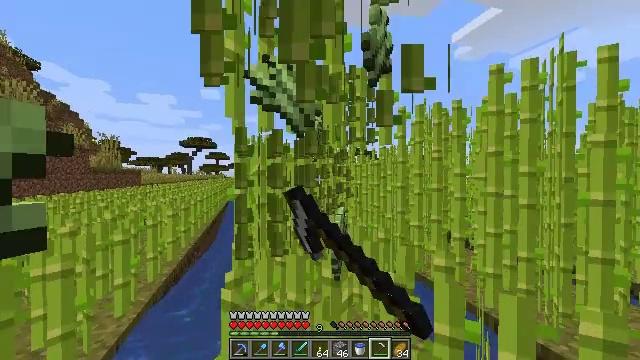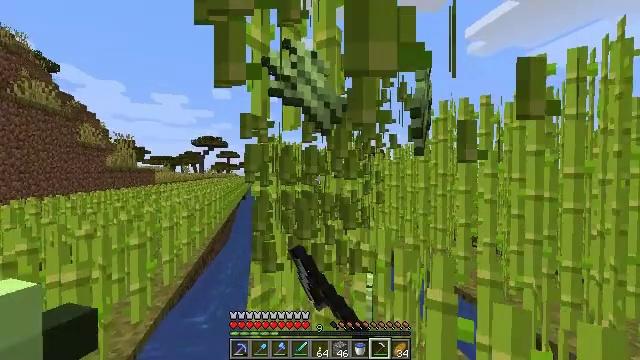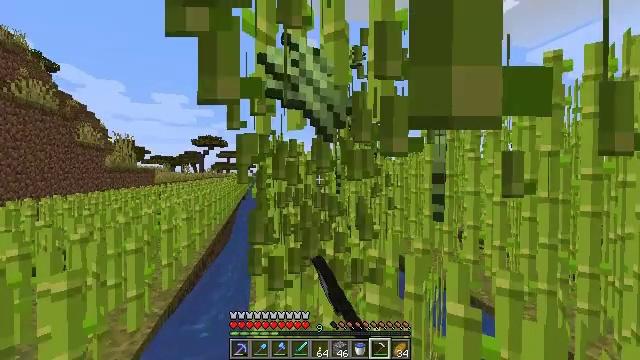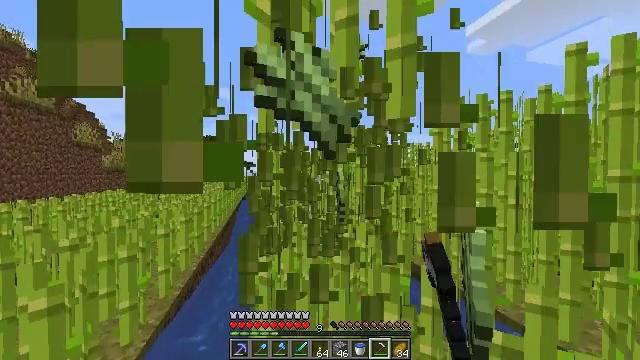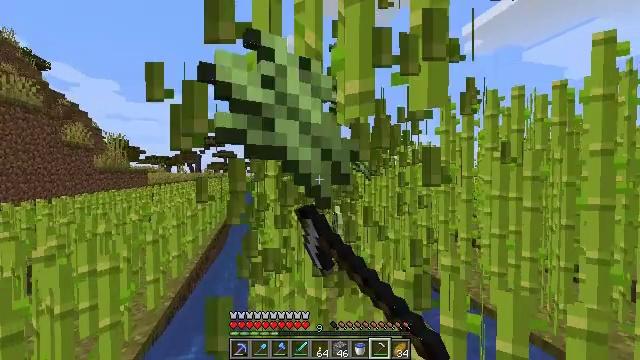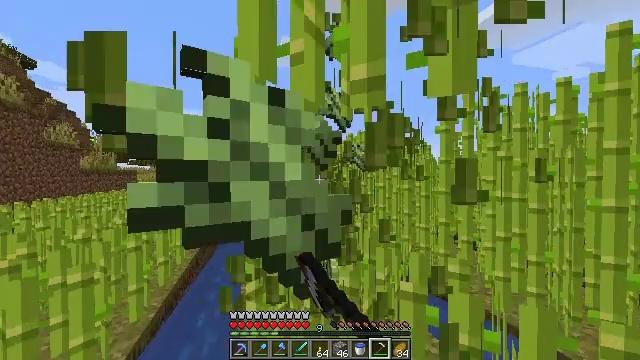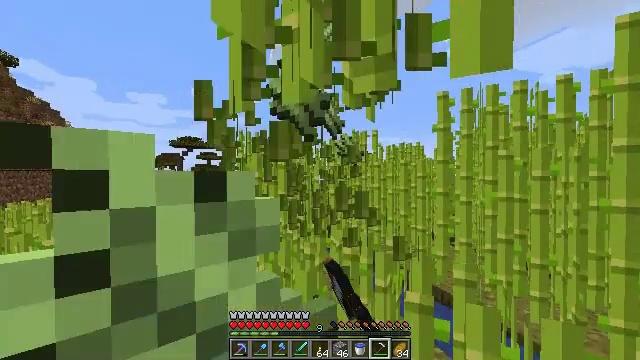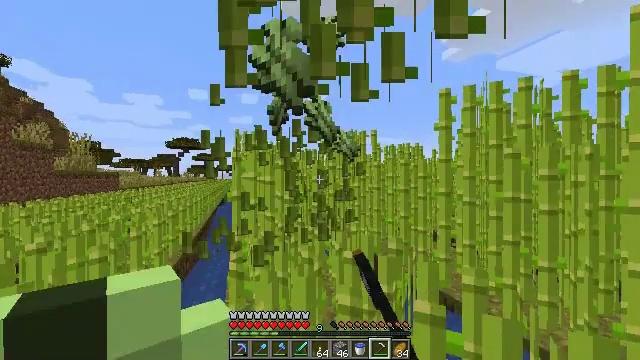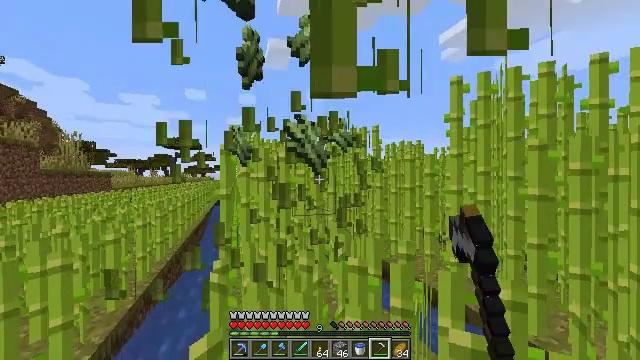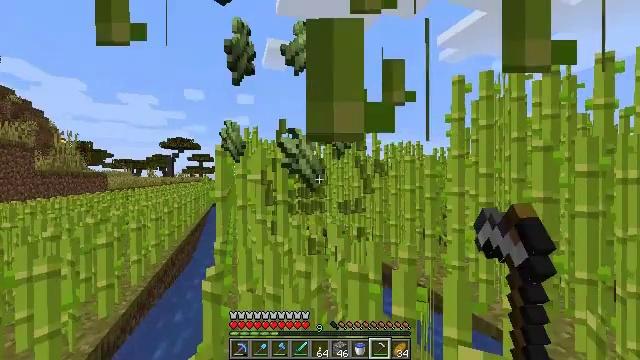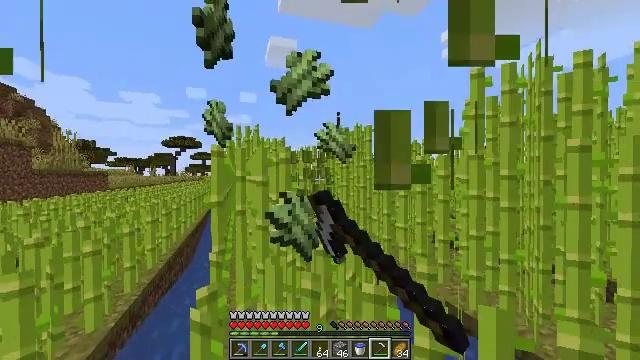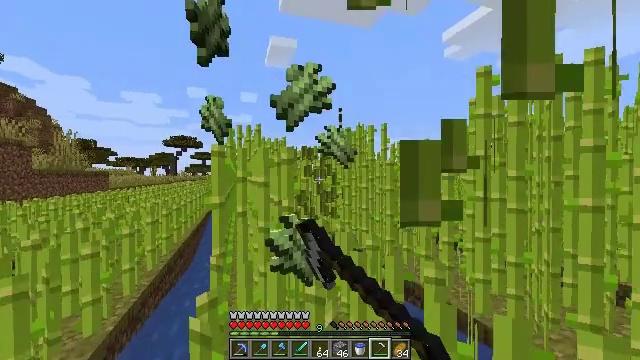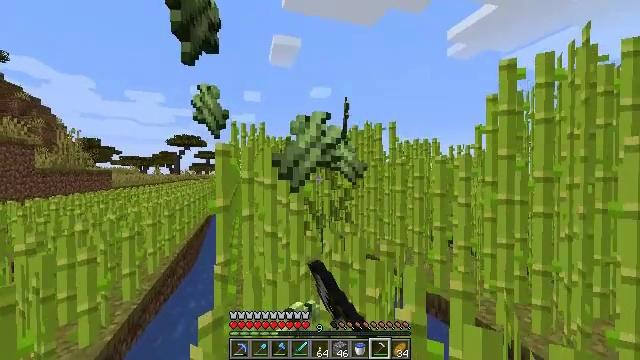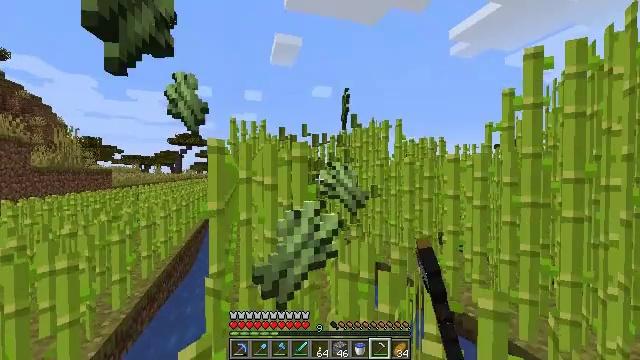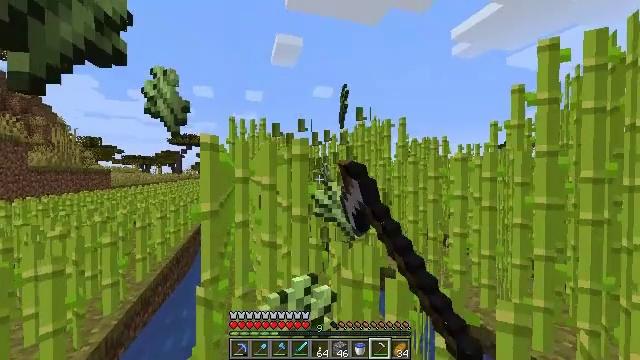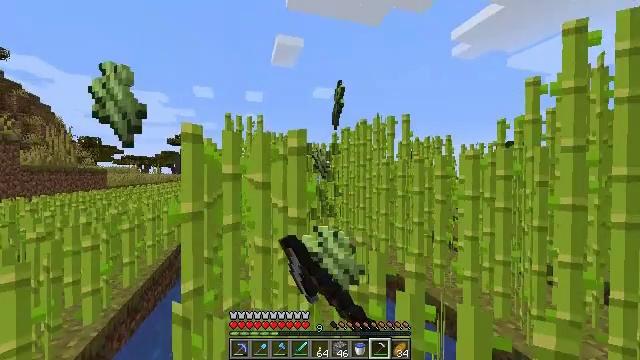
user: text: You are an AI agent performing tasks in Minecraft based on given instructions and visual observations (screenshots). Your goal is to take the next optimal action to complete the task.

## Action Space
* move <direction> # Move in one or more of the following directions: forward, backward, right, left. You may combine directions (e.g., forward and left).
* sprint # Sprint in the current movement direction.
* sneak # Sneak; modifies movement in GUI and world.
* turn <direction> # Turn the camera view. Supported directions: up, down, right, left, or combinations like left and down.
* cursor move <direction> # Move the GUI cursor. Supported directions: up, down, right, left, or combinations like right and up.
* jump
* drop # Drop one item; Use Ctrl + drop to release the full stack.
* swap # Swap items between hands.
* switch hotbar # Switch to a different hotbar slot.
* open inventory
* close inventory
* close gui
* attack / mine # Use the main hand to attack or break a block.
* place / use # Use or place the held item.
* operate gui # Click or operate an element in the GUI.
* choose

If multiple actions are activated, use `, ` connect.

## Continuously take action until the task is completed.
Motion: motion action
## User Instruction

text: Collect sugar cane near water sources.
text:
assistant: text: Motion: move forward and move left, turn left, attack / mine
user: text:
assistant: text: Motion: move forward, attack / mine
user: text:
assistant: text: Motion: move forward, attack / mine
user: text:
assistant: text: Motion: move forward, attack / mine
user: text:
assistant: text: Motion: move forward, turn right, attack / mine
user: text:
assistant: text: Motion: move forward, turn right, attack / mine
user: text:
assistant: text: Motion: move forward, attack / mine
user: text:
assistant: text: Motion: move forward, attack / mine
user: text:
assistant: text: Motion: move forward, attack / mine
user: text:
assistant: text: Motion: move forward and move left, attack / mine
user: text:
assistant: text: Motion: move forward and move left, attack / mine
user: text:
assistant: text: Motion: move forward, attack / mine
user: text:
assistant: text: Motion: move forward, attack / mine
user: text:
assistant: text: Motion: move forward, attack / mine
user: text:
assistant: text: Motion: move forward, attack / mine
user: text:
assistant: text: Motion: move forward, attack / mine
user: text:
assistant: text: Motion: move forward, attack / mine
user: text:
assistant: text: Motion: move forward, attack / mine
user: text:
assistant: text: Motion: move forward and move left, attack / mine
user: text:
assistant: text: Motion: move forward and move left, turn left, attack / mine
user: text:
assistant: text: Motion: move forward and move left, turn left, attack / mine
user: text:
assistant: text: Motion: move forward and move left, attack / mine
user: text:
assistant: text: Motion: move forward, attack / mine
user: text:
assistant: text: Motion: move forward, attack / mine
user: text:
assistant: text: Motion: move forward, attack / mine
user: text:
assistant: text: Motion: move forward, attack / mine
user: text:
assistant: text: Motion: move forward, attack / mine
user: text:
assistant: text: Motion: move forward, attack / mine
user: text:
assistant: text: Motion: move forward and move left, attack / mine
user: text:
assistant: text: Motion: move forward and move left, attack / mine